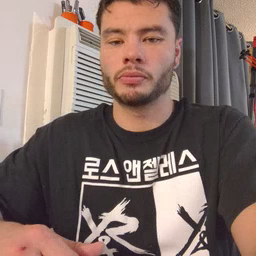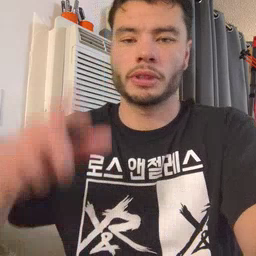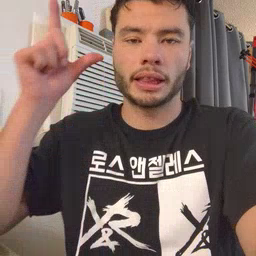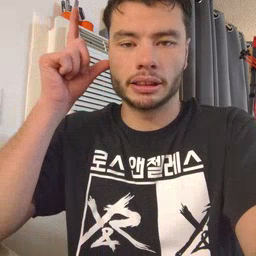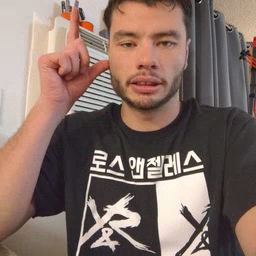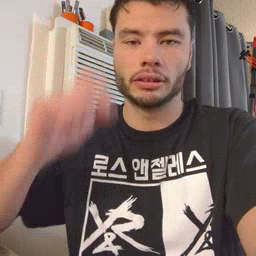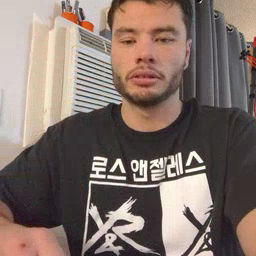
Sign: listen